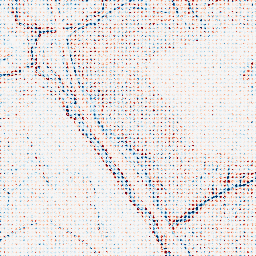
Category: edge_preserving
Decomposition family: anisotropic_diffusion
Decomposition parameters: iterations: 5
kappa: 10
gamma: 0.05
Upsampling method: sinc_hamming
Upsampling parameters: scale: 8
kernel_size: 4
Upsampling scale: 8